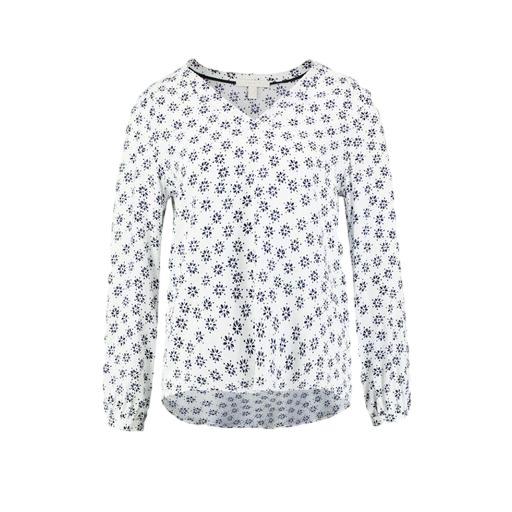
white printed shirt, white flower star print blouse, white long-sleeve floral blouse, white background